Question: I need to save matplotlib figures to pdf. I am following the instructions on the <URL>, except that instead of displaying results, I'm saving it to pdf. Strangely, the . Conversely, with the enlarged canvas.
'''
import matplotlib.pyplot as plt
import matplotlib.transforms as mtransforms
fig = plt.figure()
ax = fig.add_subplot(111)
ax.plot(range(10))
ax.set_yticks((2,5,7))
labels = ax.set_yticklabels(('really, really, really', 'long', 'labels'))
def on_draw(event):
bboxes = []
for label in labels:
bbox = label.get_window_extent()
# the figure transform goes from relative coords->pixels and we
# want the inverse of that
bboxi = bbox.inverse_transformed(fig.transFigure)
bboxes.append(bboxi)
# this is the bbox that bounds all the bboxes, again in relative
# figure coords
bbox = mtransforms.Bbox.union(bboxes)
if fig.subplotpars.left < bbox.width:
# we need to move it over
fig.subplots_adjust(left=1.1*bbox.width) # pad a little
fig.canvas.draw()
return False
fig.canvas.mpl_connect('draw_event', on_draw)
plt.savefig("test.pdf", format="pdf")
'''
<URL>
'''
plt.tight_layout()
'''
does it for title and axis ticks, but if it is placed outside the frame, as in the figure below. Notice that I placed the legend to the right of the figure.

'''
import matplotlib.pyplot as plt
fig = plt.figure()
ax = fig.add_subplot(111)
p1, = plt.plot(range(10))
p2, = plt.plot(range(10,0,-1))
ax.set_yticks((2,5,7))
plt.labels = ax.set_yticklabels(('really, really, really', 'long', 'labels'))
plt.legend([p2, p1], ["line with a loong label", "line with an even longer label, dude!"], loc="center left", bbox_to_anchor=(1, 0.5))
plt.tight_layout()
plt.savefig("test.pdf", format="pdf")
'''
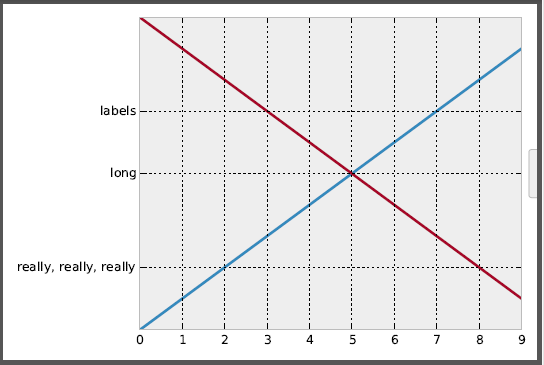
Answer: A possible hack is by replacing 'plt.tight_layout()' with
'''
plt.tight_layout(rect = [0, 0, 0.4, 1])
'''
but that is not very nice. What works for me is using the argument 'bbox_inches':
'''
plt.savefig("test.pdf", format="pdf", bbox_inches = 'tight')
'''